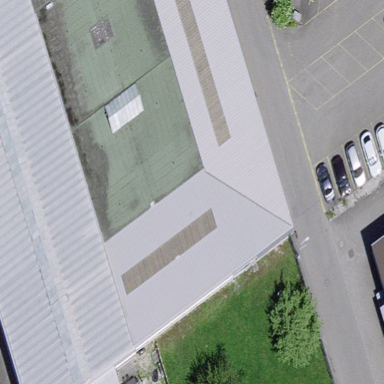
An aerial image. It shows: Industrial building.